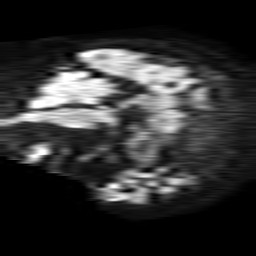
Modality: TRACE
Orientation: sagittal
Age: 63
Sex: female
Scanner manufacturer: philips
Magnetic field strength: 1.5 T
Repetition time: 4.6 s
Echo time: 0.09059 s